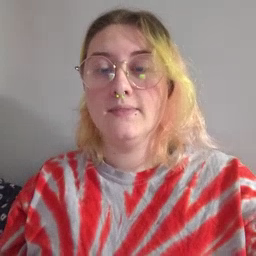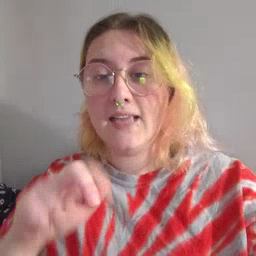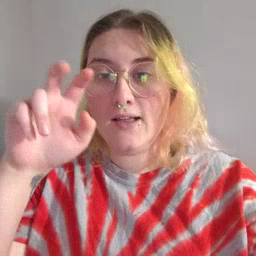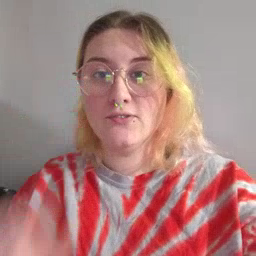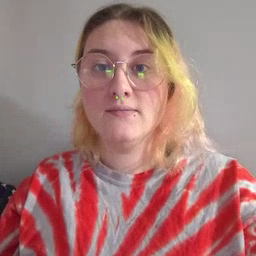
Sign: stairs